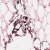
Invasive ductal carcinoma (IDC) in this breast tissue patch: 0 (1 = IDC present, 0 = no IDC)